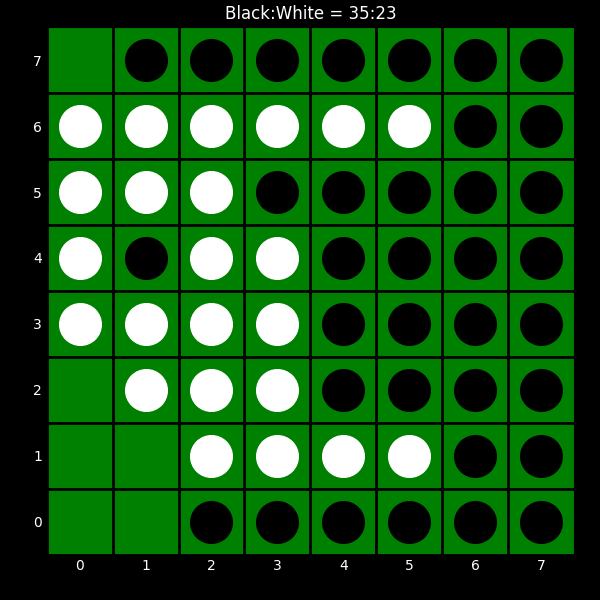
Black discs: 35
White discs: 23